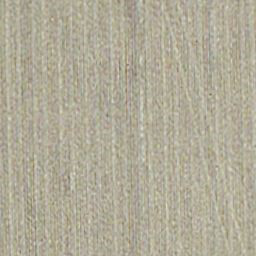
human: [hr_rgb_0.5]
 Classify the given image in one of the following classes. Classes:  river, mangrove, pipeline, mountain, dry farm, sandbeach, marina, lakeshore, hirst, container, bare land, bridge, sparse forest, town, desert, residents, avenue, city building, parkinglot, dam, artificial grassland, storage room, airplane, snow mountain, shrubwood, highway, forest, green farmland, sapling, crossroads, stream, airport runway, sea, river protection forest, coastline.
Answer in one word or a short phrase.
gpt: dry farm